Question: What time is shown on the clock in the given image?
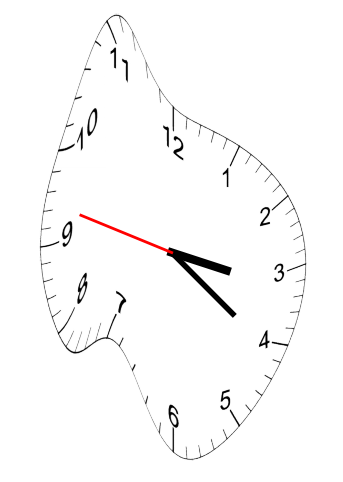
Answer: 03:20:47